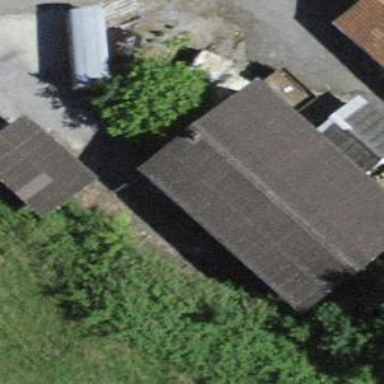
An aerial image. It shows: Barn.